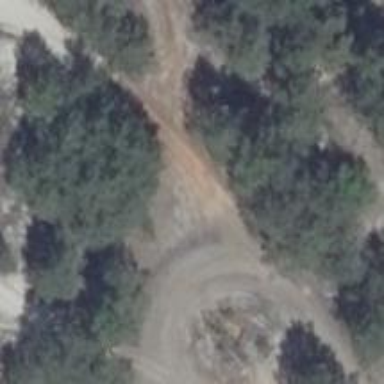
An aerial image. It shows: Gravel track with grade3 tracktype.